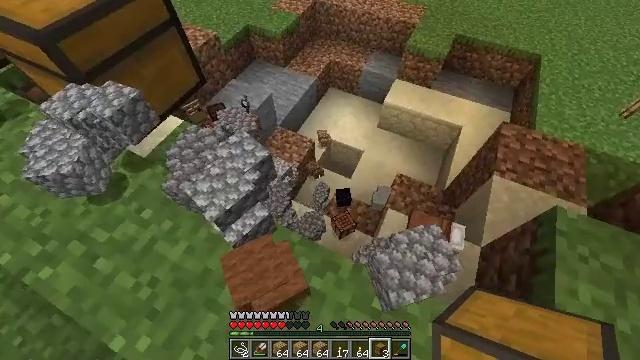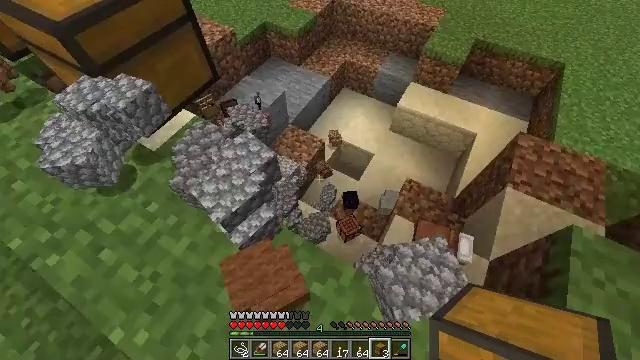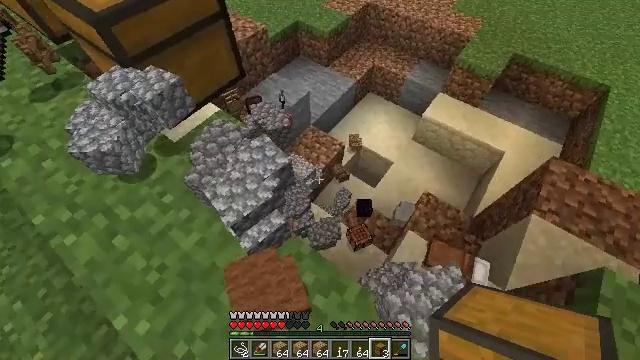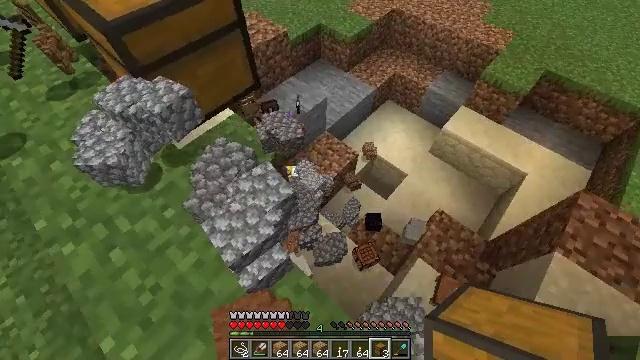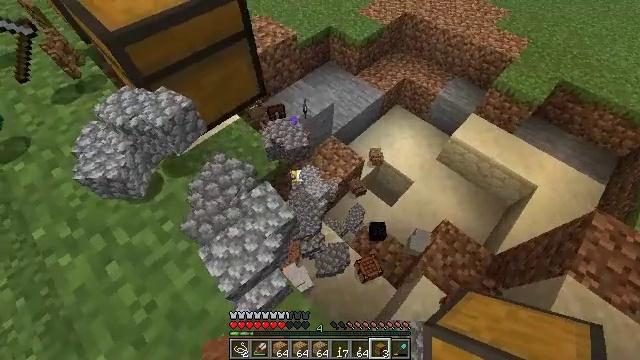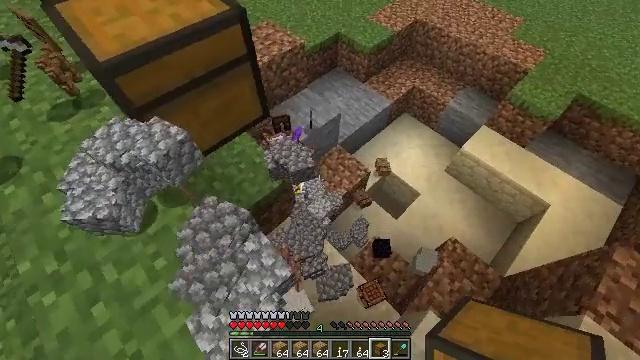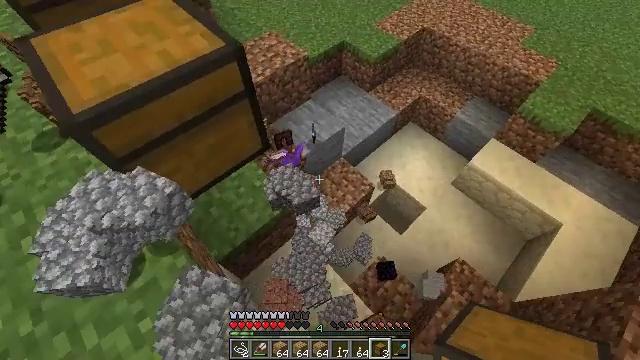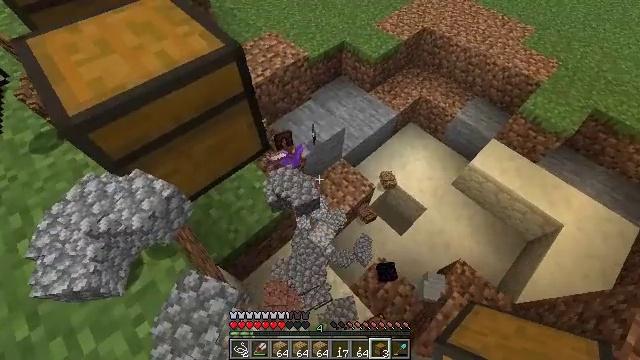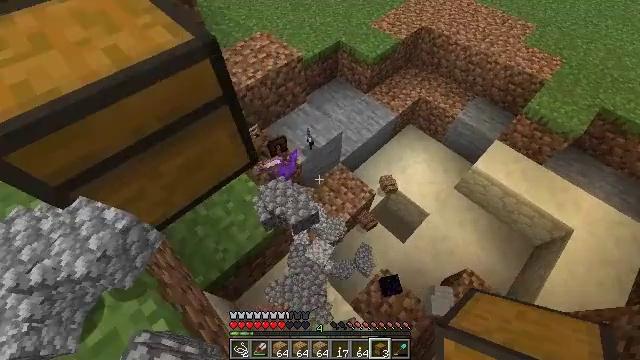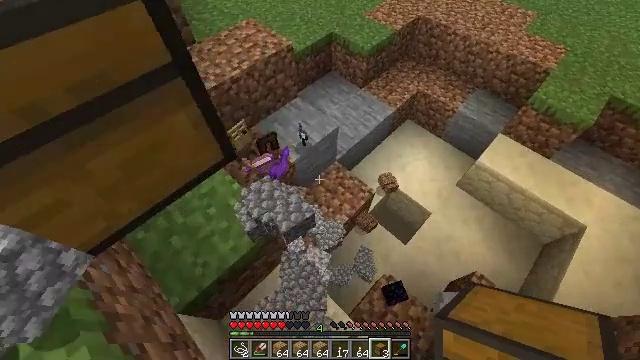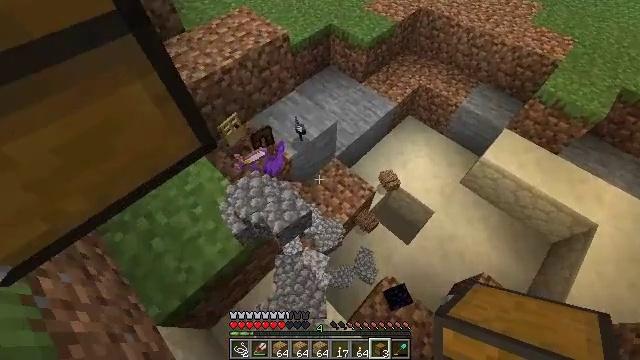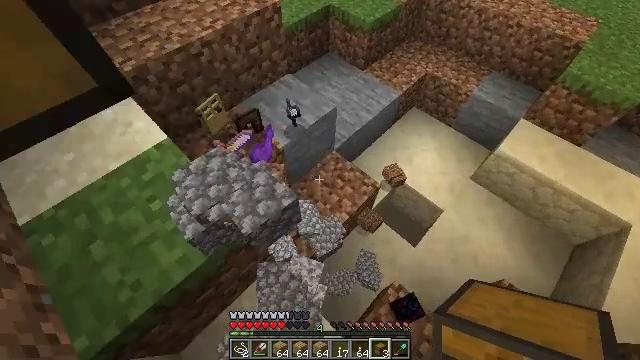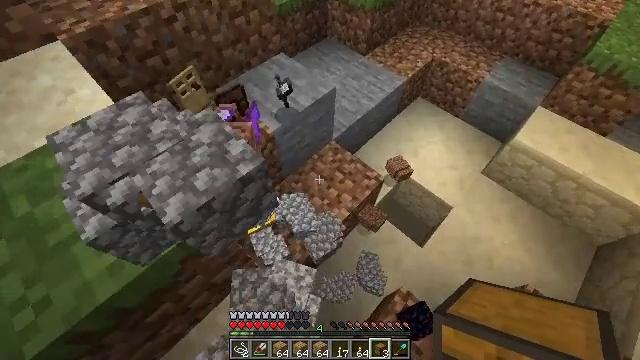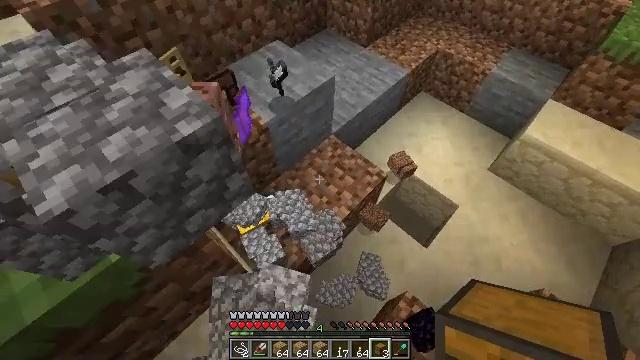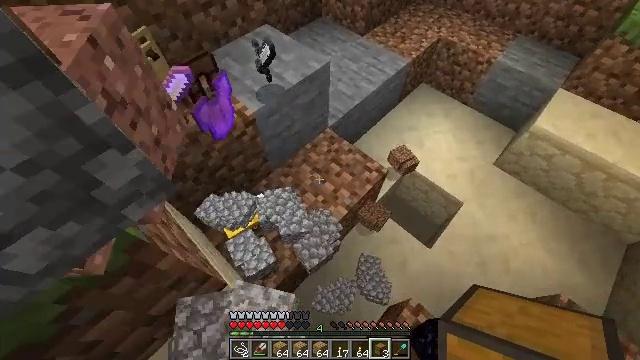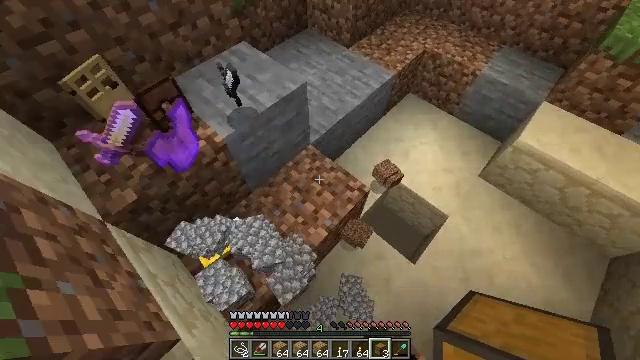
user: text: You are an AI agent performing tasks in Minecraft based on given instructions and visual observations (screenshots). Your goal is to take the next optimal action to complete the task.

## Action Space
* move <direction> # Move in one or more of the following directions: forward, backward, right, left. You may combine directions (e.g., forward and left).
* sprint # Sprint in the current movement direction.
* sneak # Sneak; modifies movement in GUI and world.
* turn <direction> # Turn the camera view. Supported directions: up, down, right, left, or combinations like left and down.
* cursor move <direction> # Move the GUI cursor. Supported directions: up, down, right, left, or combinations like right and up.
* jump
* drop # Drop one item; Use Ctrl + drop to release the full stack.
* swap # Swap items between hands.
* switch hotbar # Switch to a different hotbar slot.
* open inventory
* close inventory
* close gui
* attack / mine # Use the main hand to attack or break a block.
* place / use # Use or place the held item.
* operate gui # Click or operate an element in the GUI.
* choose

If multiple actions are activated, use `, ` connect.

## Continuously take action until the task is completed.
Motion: motion action
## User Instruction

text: Remove a brown bed from the inventory.
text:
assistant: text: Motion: move forward, turn left
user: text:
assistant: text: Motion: move forward, turn left
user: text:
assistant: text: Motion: move forward, turn left
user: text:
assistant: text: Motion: move forward, turn left
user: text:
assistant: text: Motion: move forward, turn left
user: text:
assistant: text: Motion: move forward
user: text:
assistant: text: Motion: move forward
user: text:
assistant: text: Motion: move forward, turn right
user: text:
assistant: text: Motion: move forward and move right, turn right
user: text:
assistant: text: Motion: move forward and move right
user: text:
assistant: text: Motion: move forward and move right
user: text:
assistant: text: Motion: move forward and move right
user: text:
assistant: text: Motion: move forward and move right
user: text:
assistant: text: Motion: move forward and move right, sprint
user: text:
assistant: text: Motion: move forward and move right, sprint
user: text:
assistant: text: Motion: move forward and move right, sprint
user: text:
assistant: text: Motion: move forward and move right, sprint, turn left
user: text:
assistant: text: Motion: move forward and move right, sprint, turn left and up
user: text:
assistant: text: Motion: move forward, turn left and up
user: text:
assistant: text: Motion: move forward, turn up
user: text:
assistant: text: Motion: move forward, sprint, turn up
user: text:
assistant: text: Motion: move forward, sprint, turn up
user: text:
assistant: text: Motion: move forward, sprint, turn right and up
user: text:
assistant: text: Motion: move forward, sprint, turn right and up
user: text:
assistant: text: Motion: move forward, turn right and up
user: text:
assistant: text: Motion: move forward, turn up, jump
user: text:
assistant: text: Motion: move forward, turn left and up, jump
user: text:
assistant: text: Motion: move forward, turn left and up, jump
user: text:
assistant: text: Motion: move forward, turn left and up, jump
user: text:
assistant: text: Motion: move forward, turn left, jump